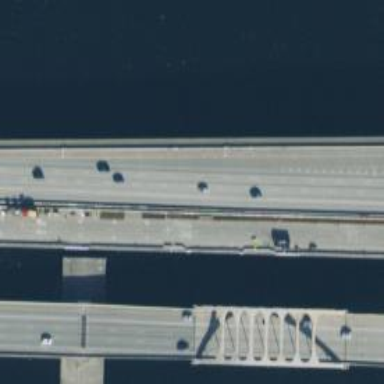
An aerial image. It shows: Bridge with electrified contact line.